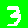
Digit: 3